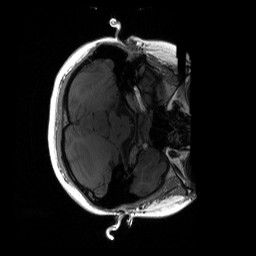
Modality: T1w
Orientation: axial
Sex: female
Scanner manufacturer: siemens
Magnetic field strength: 3 T
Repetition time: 1.9 s
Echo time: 0.00243 s